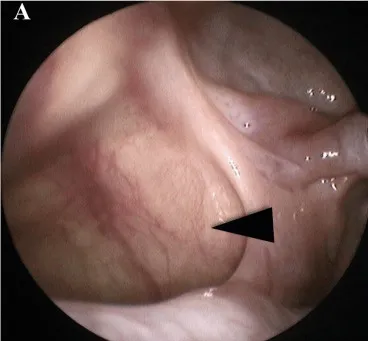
Post-surgical evaluation shows a completely healed nasal cavity. . The maxillary sinus (arrowhead.
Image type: endoscopy (airway_endoscopy)